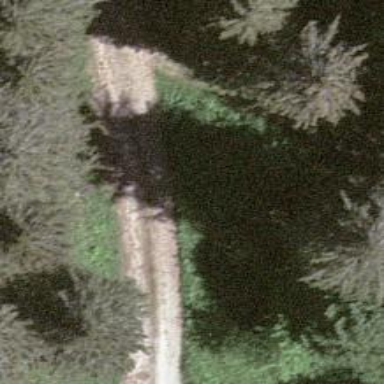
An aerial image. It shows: Unpaved track with grade2 track type.